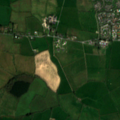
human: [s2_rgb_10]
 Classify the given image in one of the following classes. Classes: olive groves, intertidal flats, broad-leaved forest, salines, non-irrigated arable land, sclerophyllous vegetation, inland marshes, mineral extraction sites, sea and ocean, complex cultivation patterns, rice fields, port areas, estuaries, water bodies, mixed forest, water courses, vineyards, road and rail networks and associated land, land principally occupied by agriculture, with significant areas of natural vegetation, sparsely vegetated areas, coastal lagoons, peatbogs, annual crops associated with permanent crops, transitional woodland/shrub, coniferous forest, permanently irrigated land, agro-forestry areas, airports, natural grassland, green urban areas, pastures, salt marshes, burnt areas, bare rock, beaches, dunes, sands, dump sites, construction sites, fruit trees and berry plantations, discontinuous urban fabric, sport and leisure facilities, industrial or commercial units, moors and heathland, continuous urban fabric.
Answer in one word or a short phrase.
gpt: discontinuous urban fabric, pastures